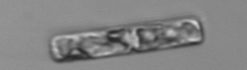
Label: Guinardia_delicatula